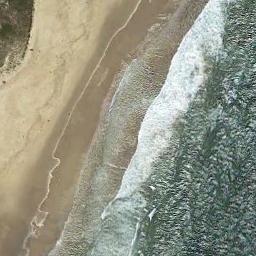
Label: beach